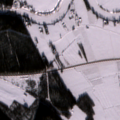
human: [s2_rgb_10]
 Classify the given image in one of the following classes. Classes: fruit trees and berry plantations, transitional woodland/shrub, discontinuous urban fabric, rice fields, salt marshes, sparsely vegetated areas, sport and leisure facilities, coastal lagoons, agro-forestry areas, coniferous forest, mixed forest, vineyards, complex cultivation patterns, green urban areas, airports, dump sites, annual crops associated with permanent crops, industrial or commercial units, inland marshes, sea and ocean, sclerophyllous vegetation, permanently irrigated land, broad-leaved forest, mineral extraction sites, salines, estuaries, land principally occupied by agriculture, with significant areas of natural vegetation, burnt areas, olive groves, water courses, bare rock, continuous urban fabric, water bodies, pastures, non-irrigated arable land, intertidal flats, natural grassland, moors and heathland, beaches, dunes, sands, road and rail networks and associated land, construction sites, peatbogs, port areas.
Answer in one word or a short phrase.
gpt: non-irrigated arable land, coniferous forest, mixed forest, water courses